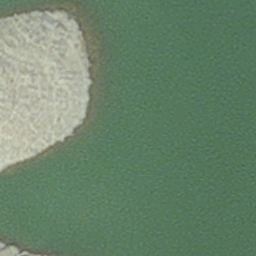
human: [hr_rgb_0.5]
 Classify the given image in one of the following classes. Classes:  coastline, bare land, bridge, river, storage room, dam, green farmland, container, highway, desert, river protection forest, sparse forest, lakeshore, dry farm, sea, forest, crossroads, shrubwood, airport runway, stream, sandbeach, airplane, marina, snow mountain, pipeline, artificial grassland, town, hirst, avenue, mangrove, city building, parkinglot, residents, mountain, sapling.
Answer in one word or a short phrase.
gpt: hirst